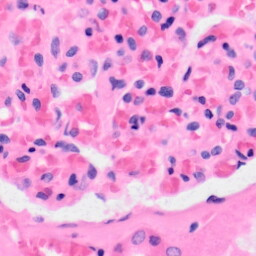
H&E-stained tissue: Kidney